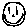
Label: smiley face